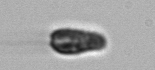
Label: Pseudochattonella_farcimen